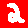
Digit: 2